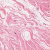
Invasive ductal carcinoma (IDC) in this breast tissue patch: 0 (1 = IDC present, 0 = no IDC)